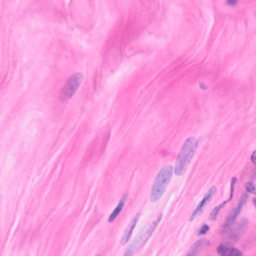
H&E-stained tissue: Breast